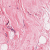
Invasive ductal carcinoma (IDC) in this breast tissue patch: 0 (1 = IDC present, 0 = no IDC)